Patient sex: M
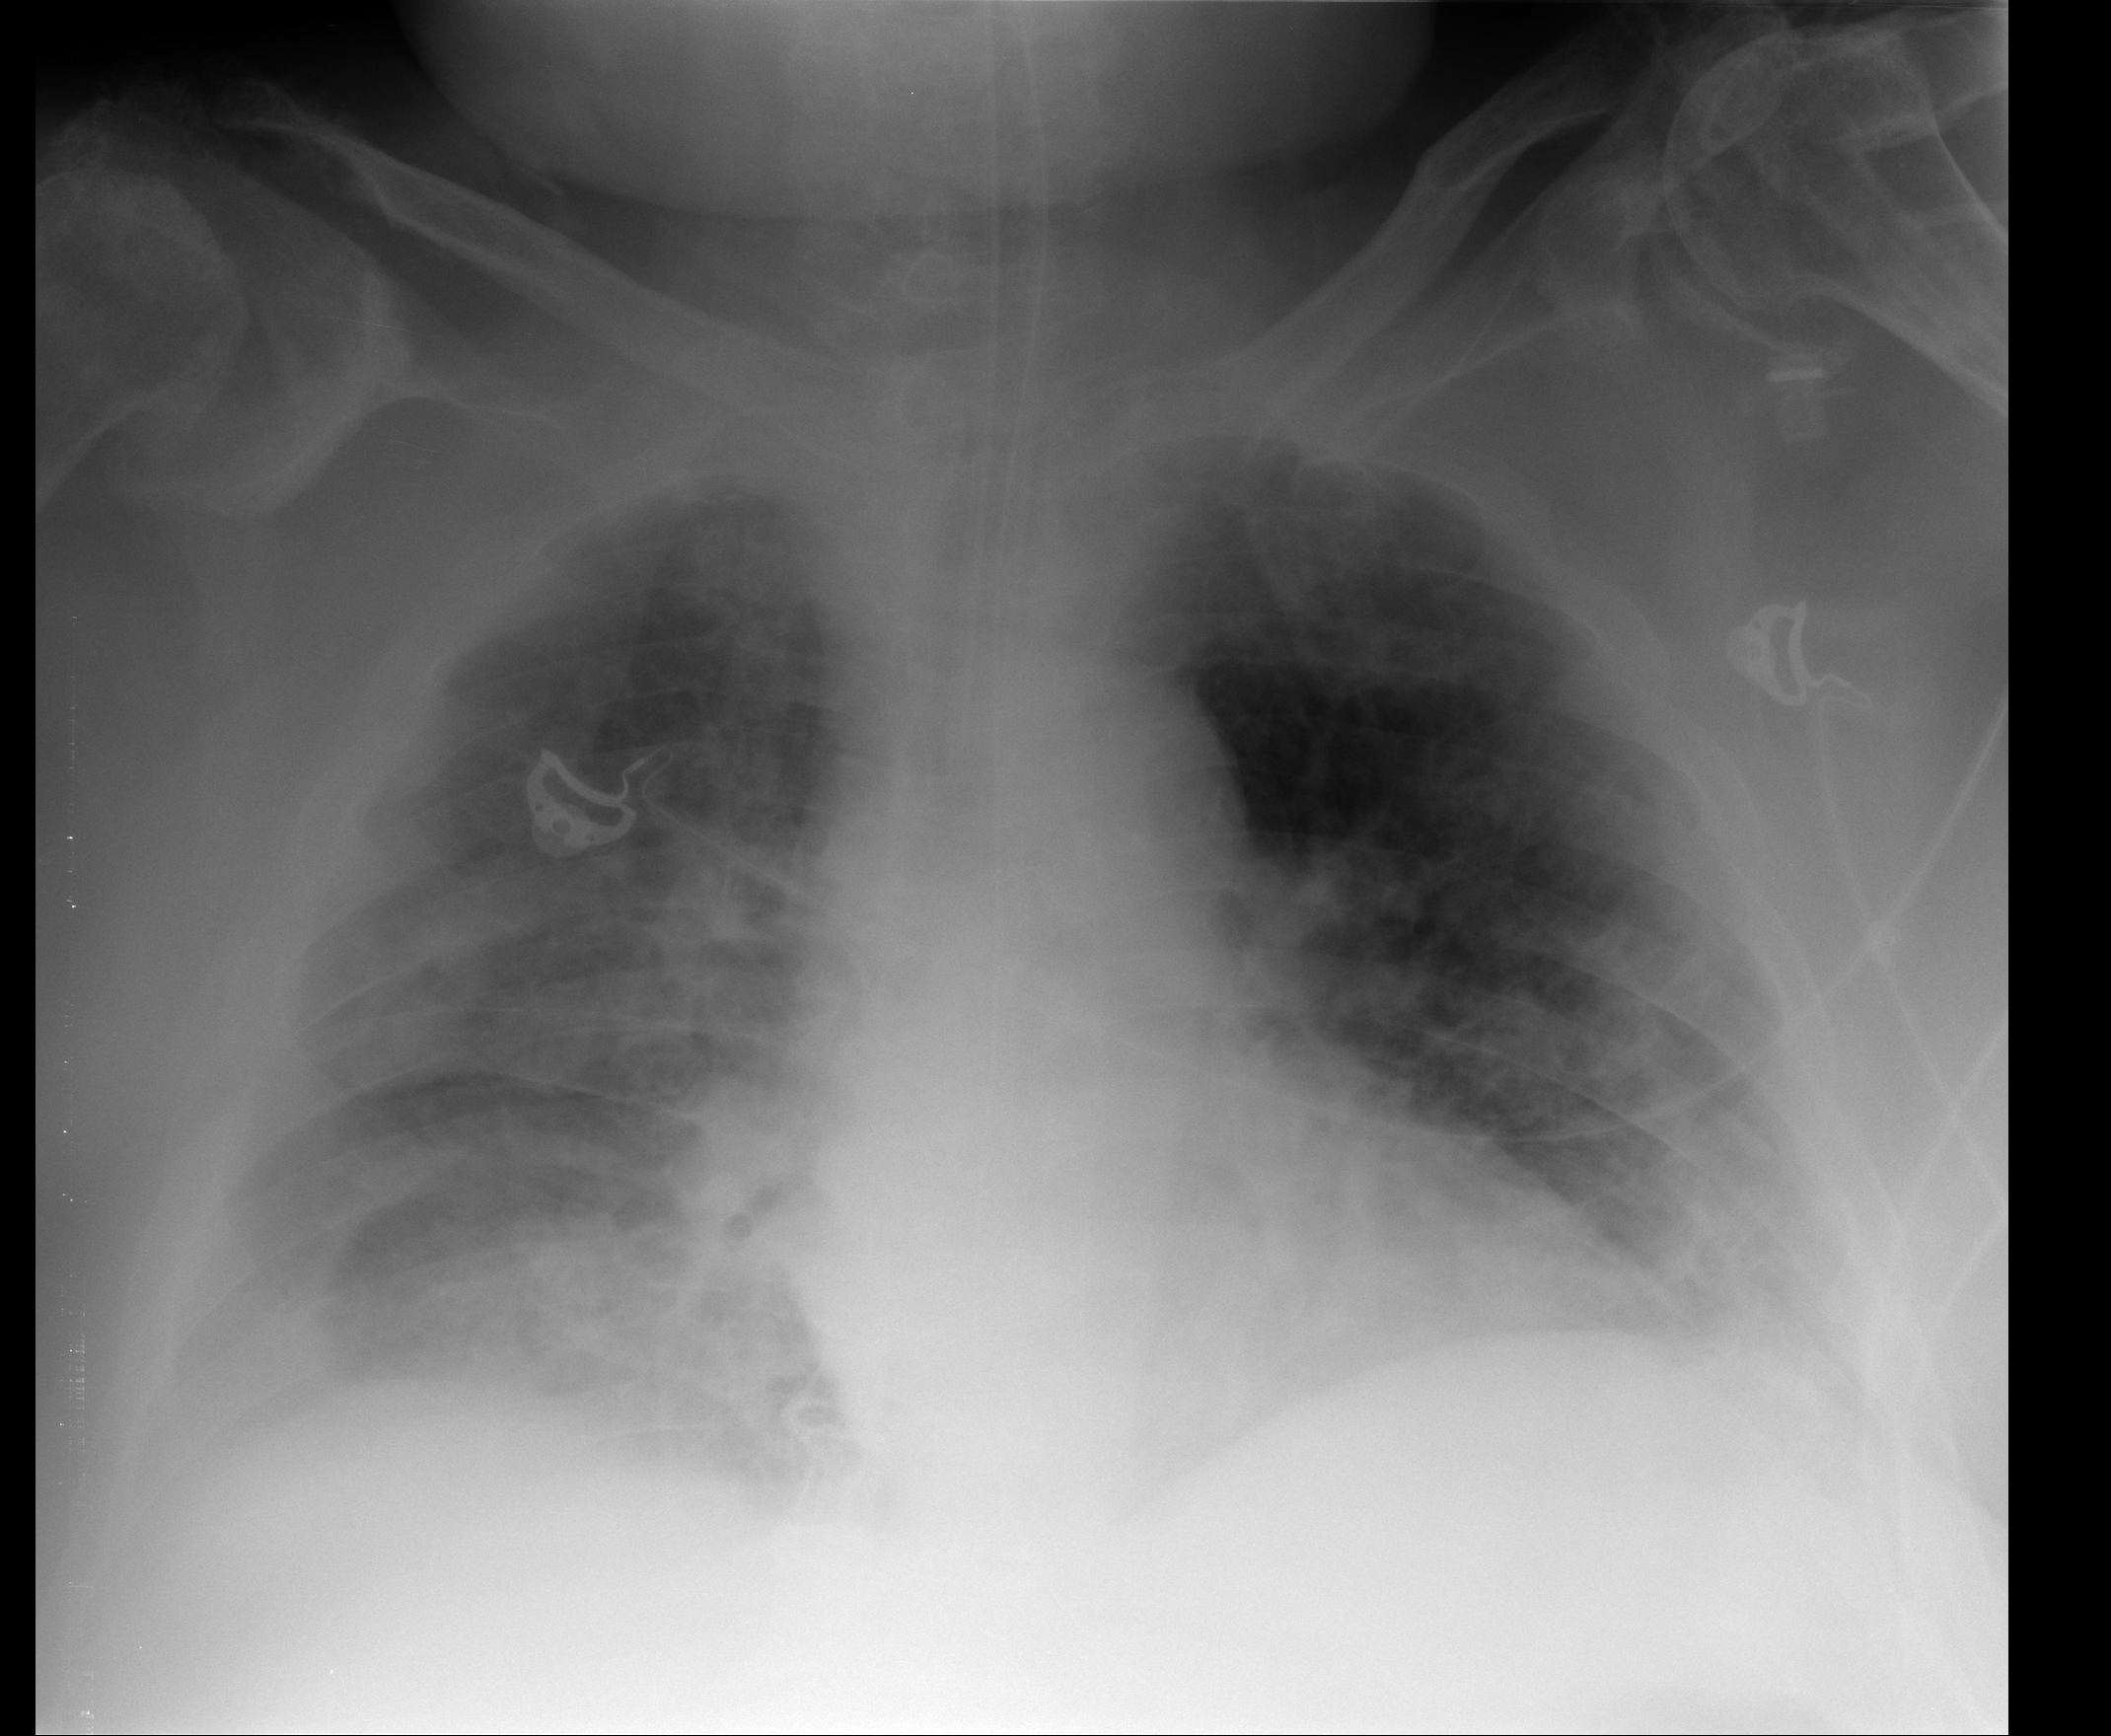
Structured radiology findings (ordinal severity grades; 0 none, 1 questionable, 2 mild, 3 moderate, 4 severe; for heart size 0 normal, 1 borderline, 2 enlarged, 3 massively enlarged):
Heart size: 2
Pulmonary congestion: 1
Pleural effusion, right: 2
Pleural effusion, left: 0
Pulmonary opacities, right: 2
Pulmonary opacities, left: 1
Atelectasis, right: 2
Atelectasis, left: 2